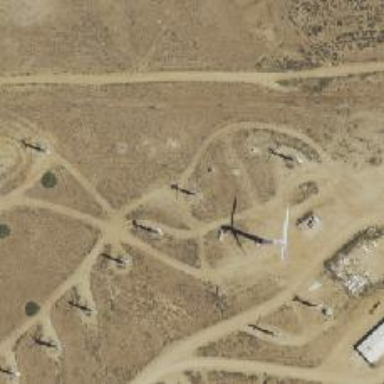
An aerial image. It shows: Wind turbine generating power.